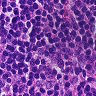
Metastatic tissue present: no